Question: Hello I'm trying to use the Visual Studio extension Quick Install Package to install packages via bower and npm. One example is angular-loading-spinner
When I give the command using the interface, I see that the package.json file is updated and or the bower.json file is updated with the package dependency, but I'm still unable to actually reference the packages as instructed in my html using the tags. No actual files are added to the project, so I feel like I'm really missing something here, or simply don't understand what this package installer is actually meant to do. There doesn't seem to be any clear tutorial on this I can find online, or any good information. It just all assumes it works fine. Can anyone please advise? Thanks
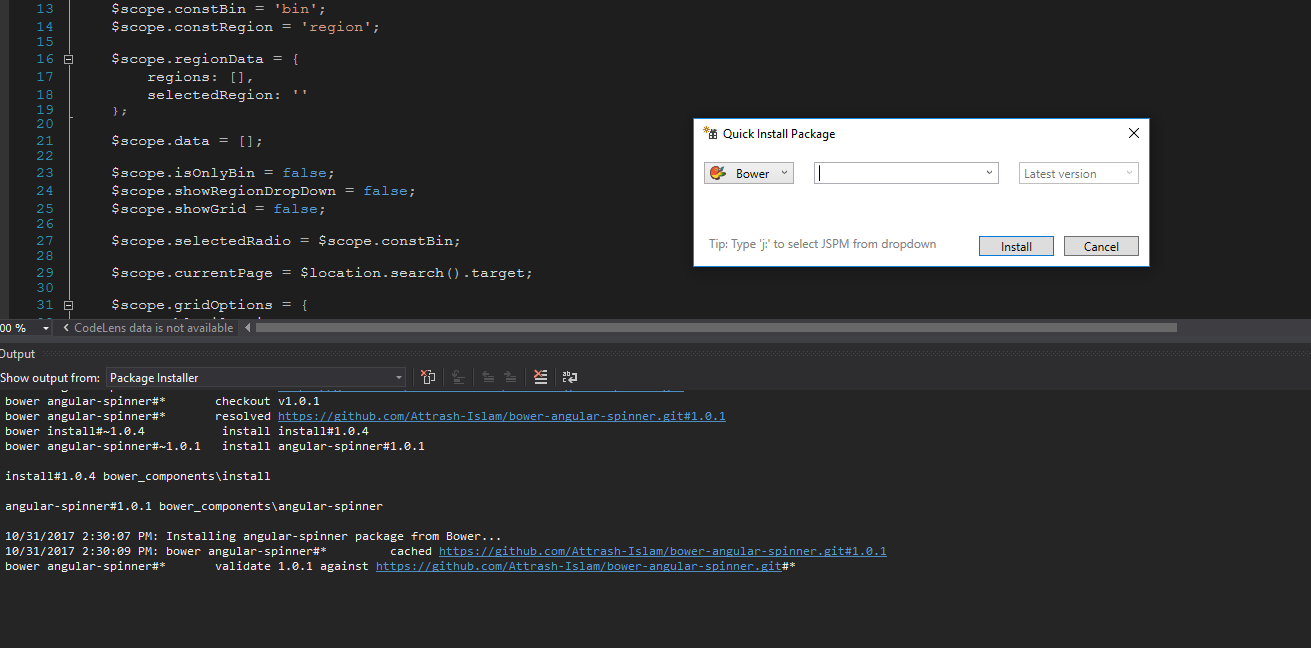
Answer: Mike, I'm glad to know that my answer was the correct. For future users that have the same concern, they need to look at the folder 'node_modules' to find out all the libraries installed.